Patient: sex F, age 68
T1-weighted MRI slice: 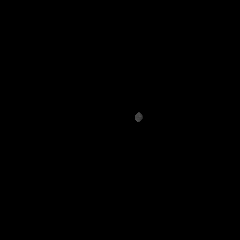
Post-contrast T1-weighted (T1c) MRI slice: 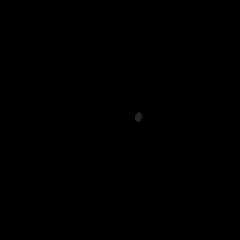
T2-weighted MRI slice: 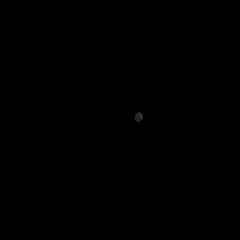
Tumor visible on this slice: no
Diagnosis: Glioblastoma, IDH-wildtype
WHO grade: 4